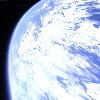
Label: cloud